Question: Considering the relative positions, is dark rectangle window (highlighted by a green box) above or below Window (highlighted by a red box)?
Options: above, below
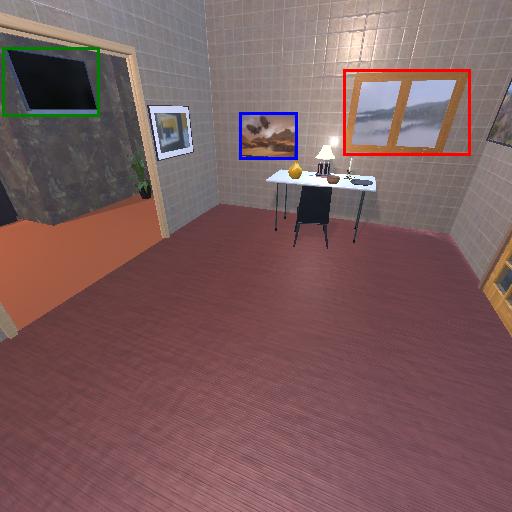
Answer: above